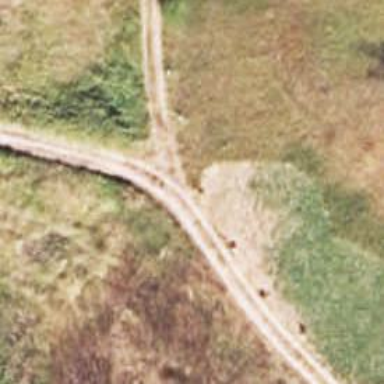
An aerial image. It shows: Unpaved track with grade 4 quality.